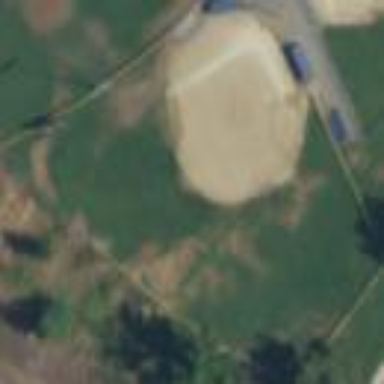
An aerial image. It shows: Baseball pitch for leisure land.